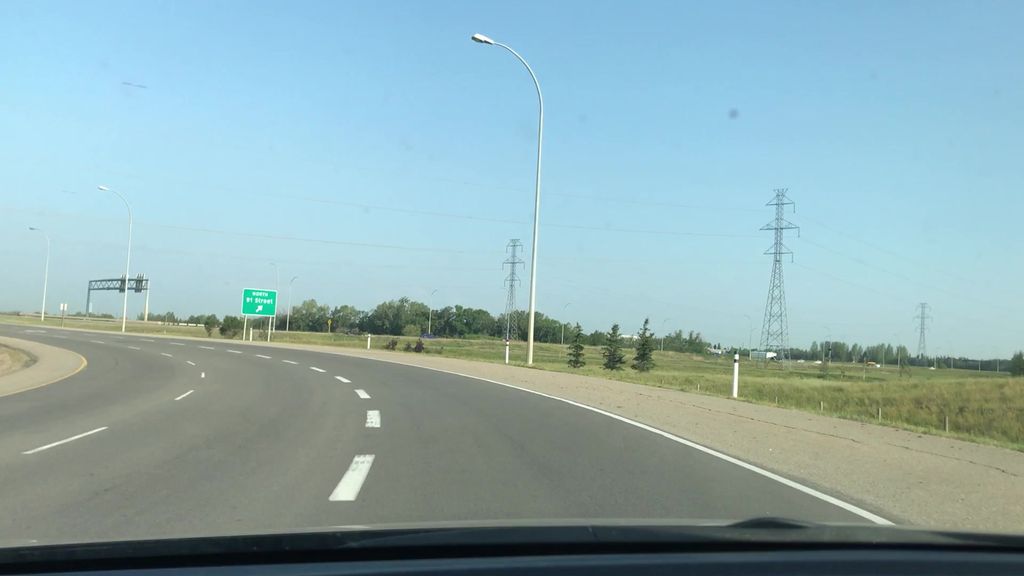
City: edmonton